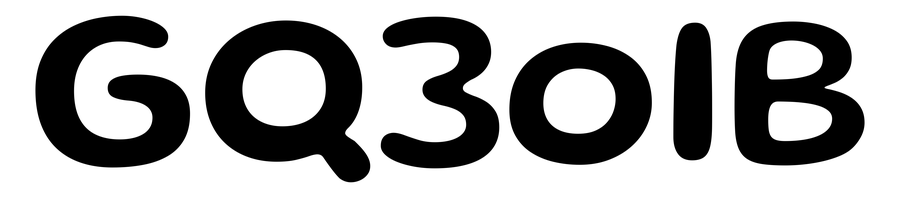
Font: Gluten_Medium